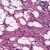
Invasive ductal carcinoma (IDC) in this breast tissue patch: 1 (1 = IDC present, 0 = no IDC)